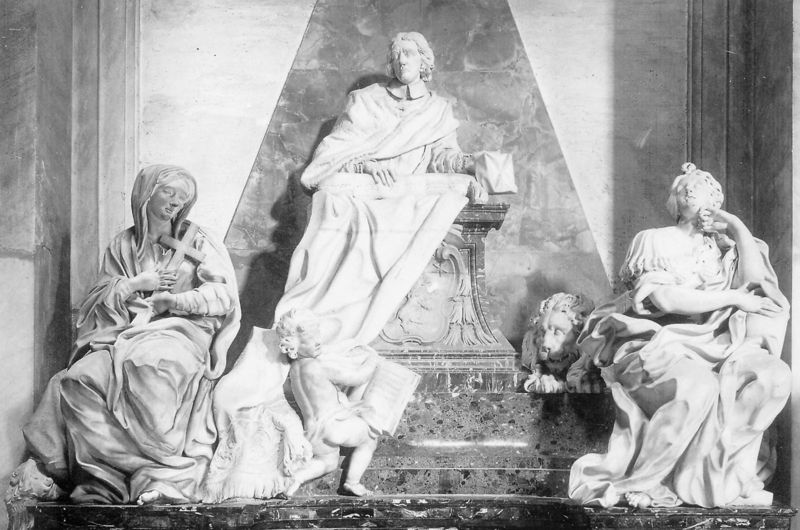
Titel: Grabmal für Kardinal Agostino Favoriti (verst. 1682)
Künstler: Filippo Carcani
Standort: Rom, S. Maria Maggiore (EU - I - Latium)
Schlagwörter: gruppe, mann, nackt, schatten, dreieck, frauen, menschen, sitzen, frau, licht, marmor, tuch, mütze, sockel, stein, trauer, kirche, figur, gewand, drei, kind, personen, locken, engel, putte, putto, sitz, figuren, thron, kopftuch, lesen, stufen, bildhauerei, faltenwurf, plastik, nachdenken, foto, buch, glaube, kreuz, schwarzweiß, kardinal, löwenkopf, altar, wappen, statuen, kruzifix, löwe, heilige, maria, putti, grabmal, gewandt, kreu, amrmor, po, figurenensemble